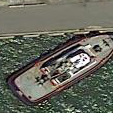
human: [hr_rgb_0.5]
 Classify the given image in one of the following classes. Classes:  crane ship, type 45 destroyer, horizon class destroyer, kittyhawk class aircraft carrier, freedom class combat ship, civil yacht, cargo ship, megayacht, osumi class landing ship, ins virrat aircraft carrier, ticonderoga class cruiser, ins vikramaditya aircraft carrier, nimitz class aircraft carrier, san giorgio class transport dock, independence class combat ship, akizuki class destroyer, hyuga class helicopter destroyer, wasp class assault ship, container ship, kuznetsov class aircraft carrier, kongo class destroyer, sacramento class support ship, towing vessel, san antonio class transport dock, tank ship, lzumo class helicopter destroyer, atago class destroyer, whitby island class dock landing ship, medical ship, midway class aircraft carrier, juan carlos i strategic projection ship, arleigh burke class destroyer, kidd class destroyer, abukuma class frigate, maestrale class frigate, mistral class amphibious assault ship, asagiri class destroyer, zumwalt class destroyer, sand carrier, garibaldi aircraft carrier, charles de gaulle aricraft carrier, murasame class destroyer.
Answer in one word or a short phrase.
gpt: Towing vessel